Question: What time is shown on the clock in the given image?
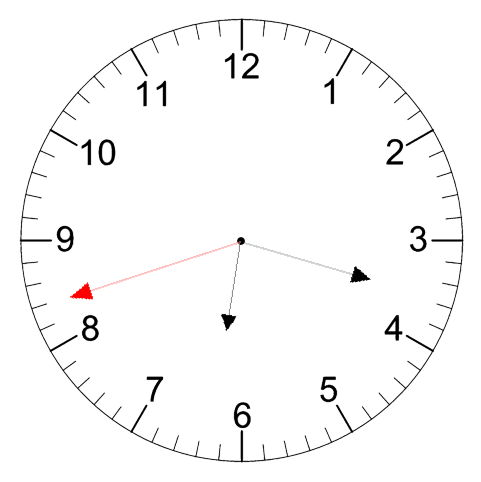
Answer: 06:17:42